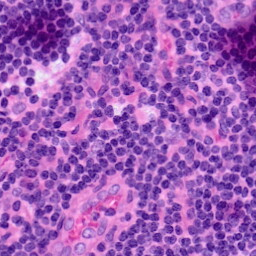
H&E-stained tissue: LymphNode